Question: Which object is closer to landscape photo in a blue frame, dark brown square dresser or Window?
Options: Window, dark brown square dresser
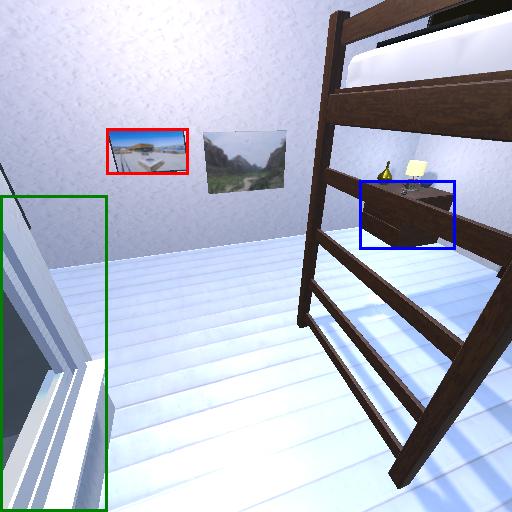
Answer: Window